九年级 · 度量几何学
如图, 在 $\triangle A B C$ 中, $\angle B=60^{\circ}, B A=3, B C=5$, 将 $\triangle A B C$ 沿图示中的虚线剪开，剪下的阴影三角形与原三角形不相似的是( )

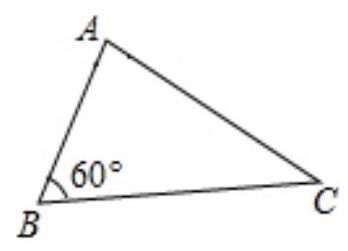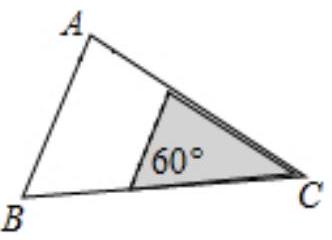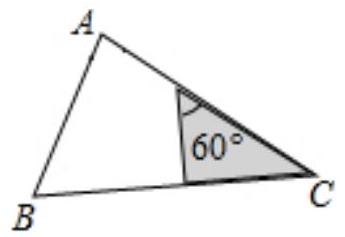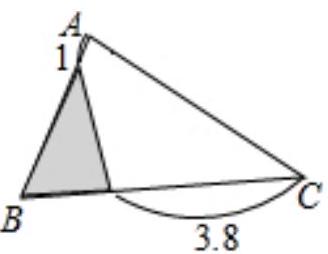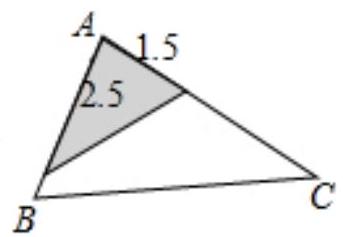
A.

B.

C.

D.

答案: D
解析: 解：A.阴影部分的三角形与原三角形有两个角相等, 故两三角形相似, 故本选项错误;

B.阴影部分的三角形与原三角形有两个角相等, 故两三角形相似, 故本选项错误;

C.两三角形对应边成比例且夹角相等, 故两三角形相似, 故本选项错误.

D.两三角形的对应边成比例, 但夹角不相等, 故两三角形不相似, 故本选项正确.
故选: D.

此题考查的是相似三角形的判定, 熟知相似三角形的判定定理是解答此题的关键. 根据相似三角形的判定定理对各选项进行逐一判定即可.

根据相似三角形的判定定理对各选项进行逐一判定即可.